Brain MRI, t1w sequence, axial 2D slice.
Patient: age 23, sex F, weight 90 kg, height 1.9 m
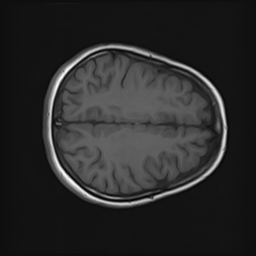